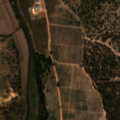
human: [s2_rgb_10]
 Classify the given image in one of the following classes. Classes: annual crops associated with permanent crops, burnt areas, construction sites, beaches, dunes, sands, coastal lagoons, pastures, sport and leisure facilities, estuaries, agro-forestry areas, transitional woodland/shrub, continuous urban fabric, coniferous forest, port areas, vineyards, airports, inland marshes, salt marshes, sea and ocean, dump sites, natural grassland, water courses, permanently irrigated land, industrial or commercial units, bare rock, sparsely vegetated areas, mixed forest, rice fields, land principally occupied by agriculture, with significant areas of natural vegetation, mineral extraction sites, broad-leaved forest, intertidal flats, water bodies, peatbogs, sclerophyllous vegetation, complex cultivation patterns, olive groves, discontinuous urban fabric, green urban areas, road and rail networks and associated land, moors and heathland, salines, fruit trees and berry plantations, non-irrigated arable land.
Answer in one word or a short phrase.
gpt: non-irrigated arable land, rice fields, olive groves, agro-forestry areas, coniferous forest, moors and heathland